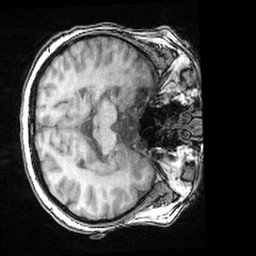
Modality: T1w
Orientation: axial
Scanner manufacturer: ge
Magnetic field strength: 3 T
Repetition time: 0.008572 s
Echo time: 0.003384 s